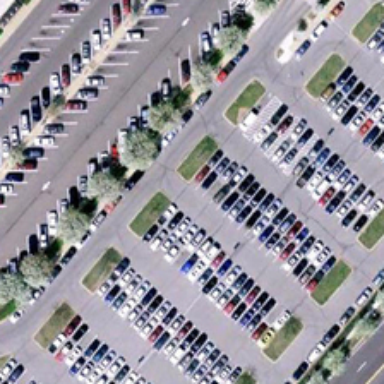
Many cars are parked in a large parking lot with several green trees .